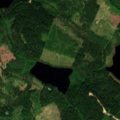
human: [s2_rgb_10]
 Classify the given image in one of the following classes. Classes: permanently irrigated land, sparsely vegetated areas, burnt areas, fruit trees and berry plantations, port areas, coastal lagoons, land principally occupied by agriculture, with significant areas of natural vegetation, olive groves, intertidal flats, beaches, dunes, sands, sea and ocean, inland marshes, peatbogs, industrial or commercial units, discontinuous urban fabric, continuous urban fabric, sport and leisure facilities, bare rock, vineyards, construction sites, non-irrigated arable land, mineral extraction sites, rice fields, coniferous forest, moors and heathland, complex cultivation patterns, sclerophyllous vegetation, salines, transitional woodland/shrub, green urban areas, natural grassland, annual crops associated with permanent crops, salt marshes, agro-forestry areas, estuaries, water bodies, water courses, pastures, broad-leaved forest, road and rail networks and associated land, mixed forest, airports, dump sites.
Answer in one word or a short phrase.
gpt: coniferous forest, mixed forest, transitional woodland/shrub, water bodies